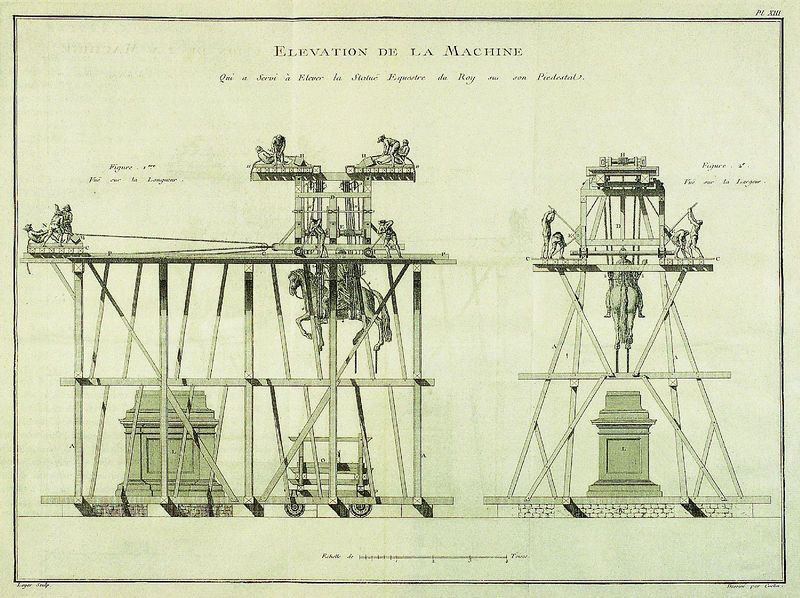
Titel: Place Louis XV. in Paris (heute Place de la Concorde)
Künstler: Ange-Jacques Gabriel
Standort: Paris, Place de la Concorde (EU - F)
Schlagwörter: schatten, menschen, frankreich, skizze, zeichnung, leute, sockel, steine, pferd, räder, skulptur, statue, transport, mauer, graphik, arbeiter, maschine, gerüst, buch, flaschenzug, kran, seilzug, druck, druckgraphik, entwurf, rollen, konstruktion, aufzug, standbild, reiterstandbild, baustelle, konstruktionszeichnung, mechanik, kräne, hebel, lehrbuch, errichten, montieren, transportieren, arbieten, hydraulik, maschien, flaschenzüge, hebewerkzeug, fahrbühne, gerüßt